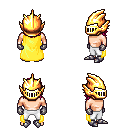
a pixel art fantasy rpg character, male body template, human, light skin, yellow cape, white pants, pink long bangs hairstyle, gold helm, metal gloves, metal boots, four views (front, back, left, right), 2x2 character sprite sheet, small pixel art, hard edges, no anti-aliasing